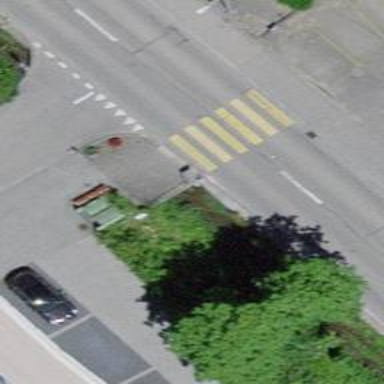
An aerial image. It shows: Marked crossing with zebra stripes on the road.